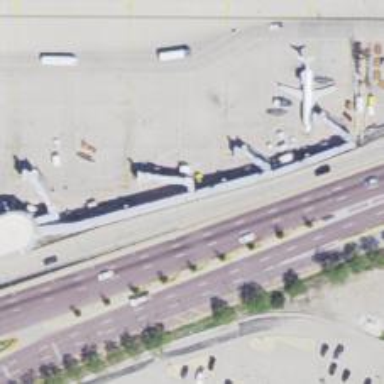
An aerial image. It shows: Airport gate.